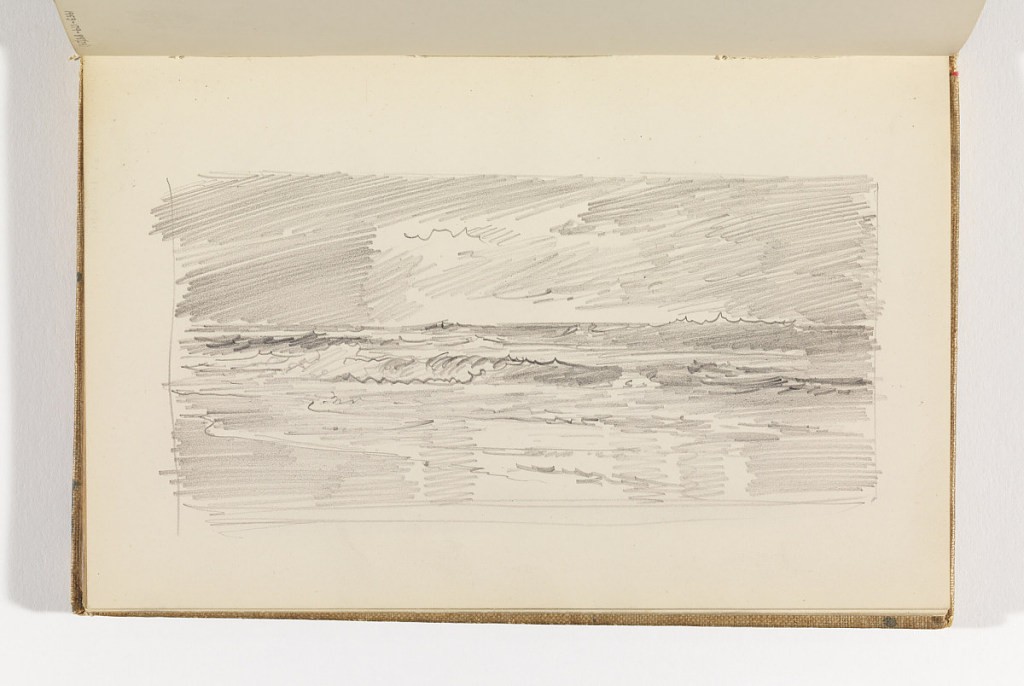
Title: Rapid Sketch of Ocean with Hatched Sky
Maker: William Trost Richards, American, 1833–1905
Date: after 1878
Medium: Graphite on cream wove paper
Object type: Sketchbook folio
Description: Waves coming up on shore, looking out towards horizon; hatched sky.